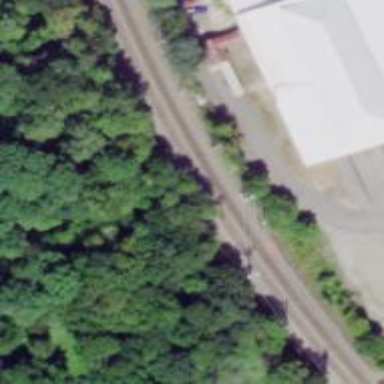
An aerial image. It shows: Two railway tracks with rails.